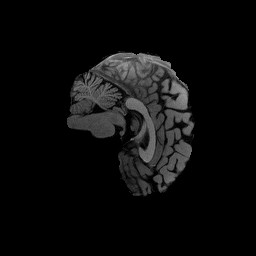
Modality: T1w
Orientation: sagittal
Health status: healthy